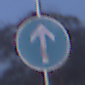
Verkehrszeichen: VorgeschriebeneFahrtrichtungGeradeaus
Umgebung: Outdoor, Nature
Tageszeit: SunriseSunset
Wetter: Clear
Licht: Natural
Jahreszeit: NotSpecified
Kontrast: LowContrast